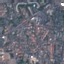
Land use / land cover class: Residential